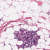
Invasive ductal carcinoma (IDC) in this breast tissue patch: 0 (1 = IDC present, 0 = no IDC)